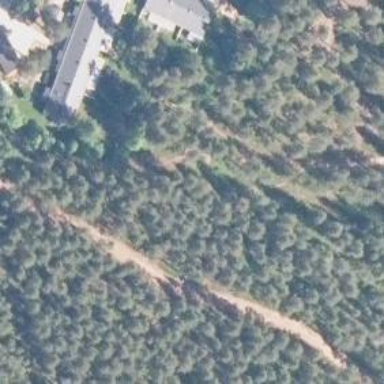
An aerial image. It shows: Path.